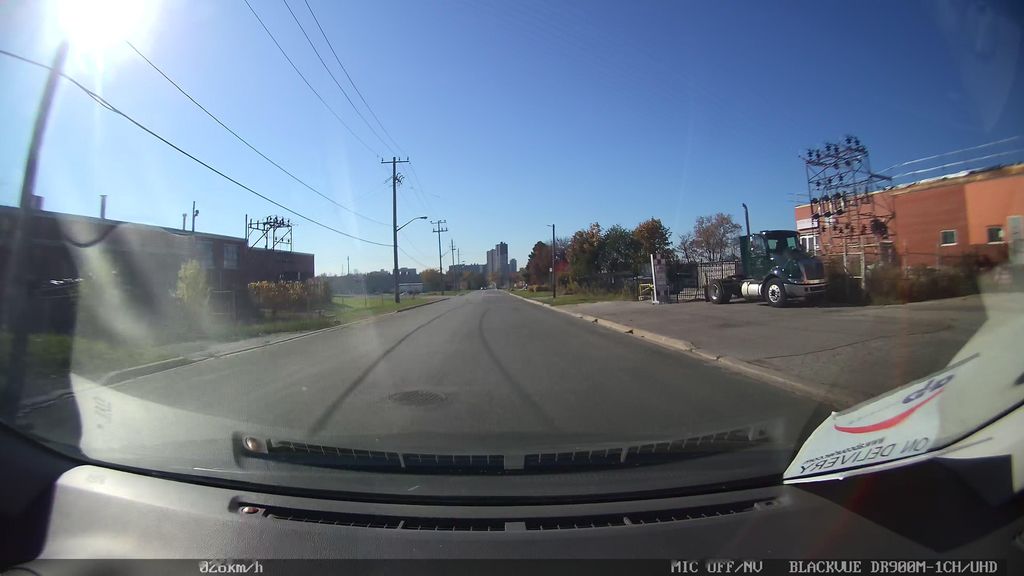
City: toronto